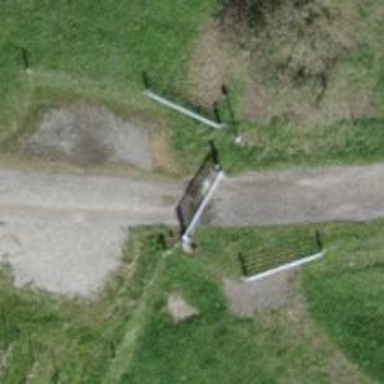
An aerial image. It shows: Gate.